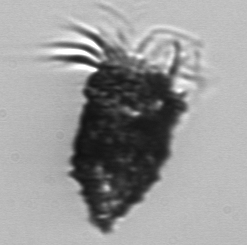
Label: Tintinnopsis